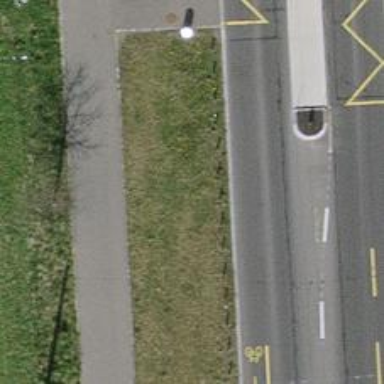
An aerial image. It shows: Bollard barrier.